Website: home-depot
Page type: order-tracking
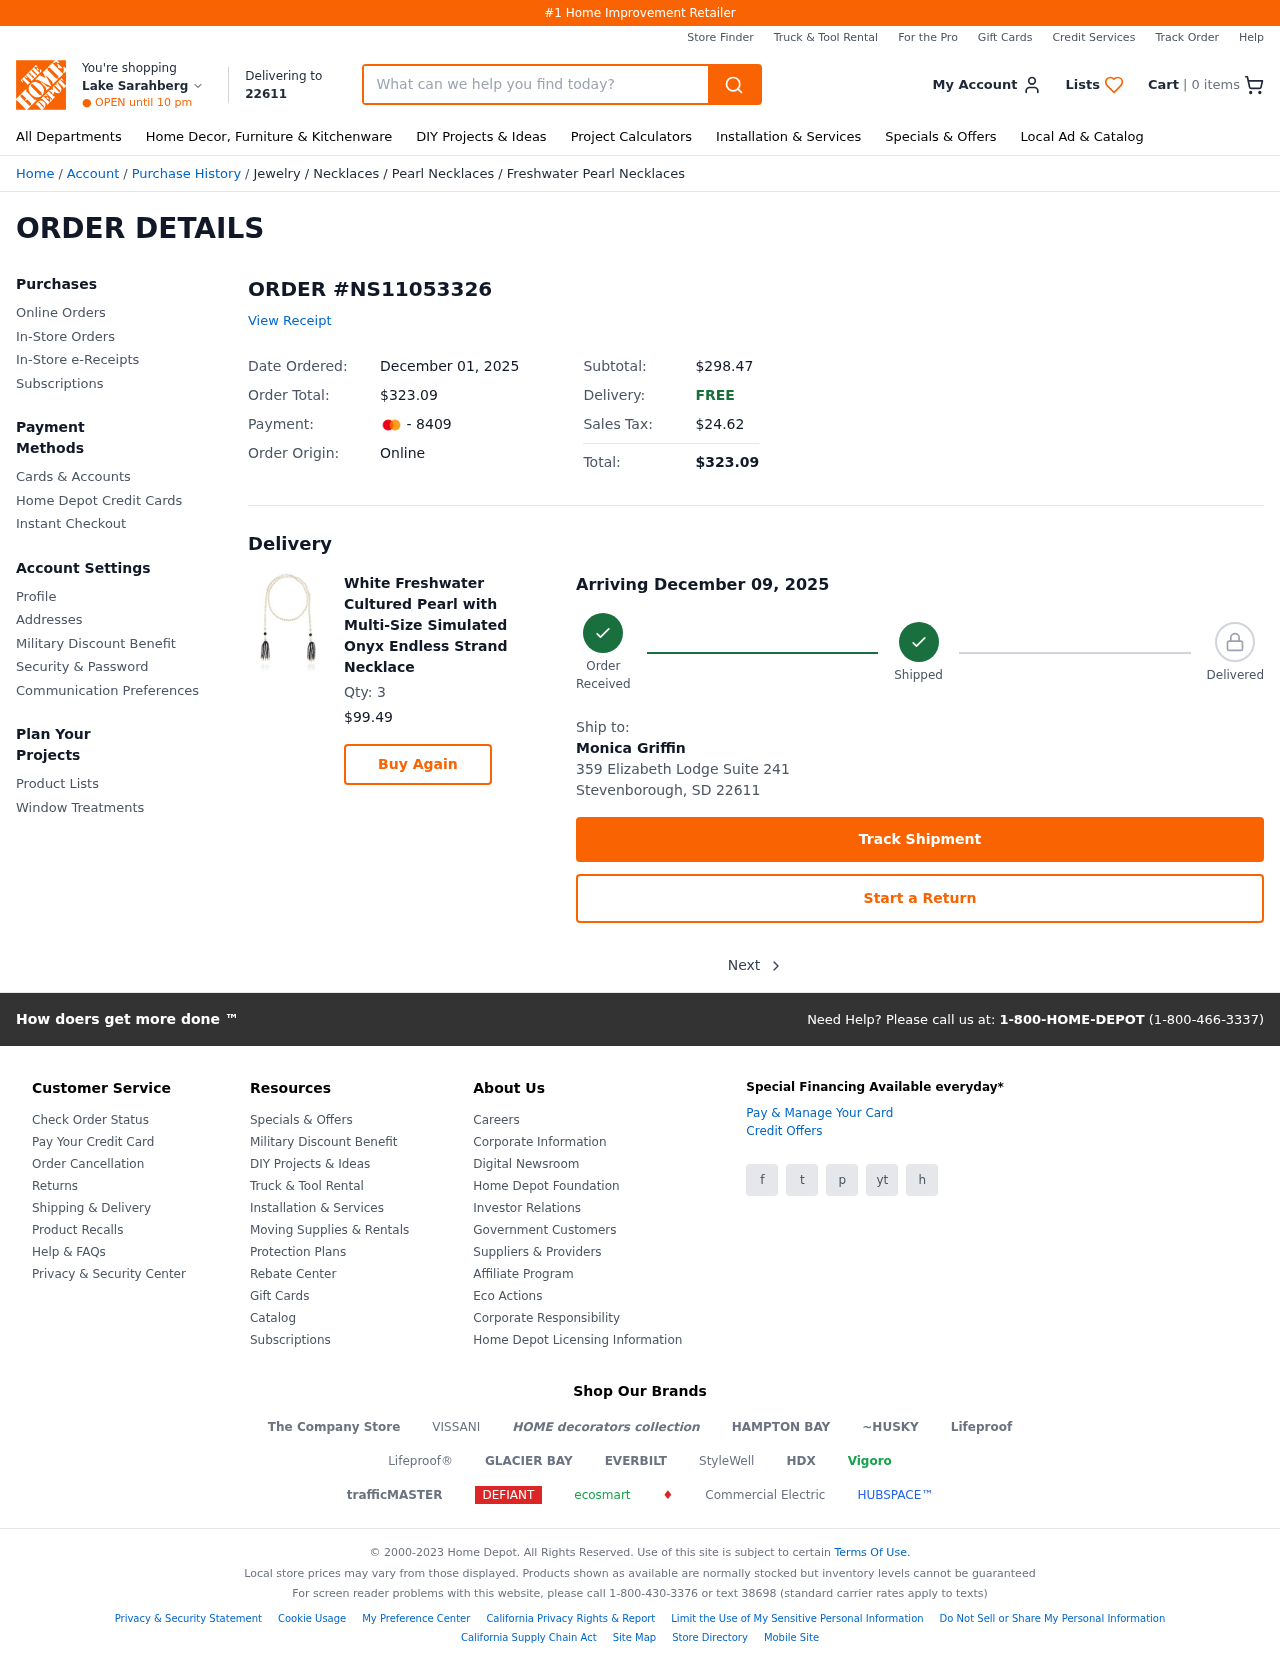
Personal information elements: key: PII_CARD_LAST4
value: - 8409
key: PII_CITY2
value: Lake Sarahberg
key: PII_CITY_STATE_ZIP
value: Stevenborough, SD 22611
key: PII_FULLNAME
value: Monica Griffin
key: PII_POSTCODE
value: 22611
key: PII_STREET
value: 359 Elizabeth Lodge Suite 241
Product elements: key: PRODUCT1_BREADCRUMB
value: Jewelry
Necklaces
Pearl Necklaces
Freshwater Pearl Necklaces
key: PRODUCT1_NAME
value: White Freshwater Cultured Pearl with Multi-Size Simulated Onyx Endless Strand Necklace
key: PRODUCT1_PRICE
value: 99.49
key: PRODUCT1_QUANTITY
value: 3
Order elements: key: ORDER_NUM_ITEMS
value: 0
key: ORDER_ID
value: NS11053326
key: ORDER_DATE
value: December 01, 2025
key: ORDER_TOTAL
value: $323.09
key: ORDER_SUBTOTAL
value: $298.47
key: ORDER_TAX
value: $24.62
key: ORDER_DELIVERY_DATE
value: Arriving December 09, 2025
Search elements: key: HEADER_SEARCH
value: What can we help you find today?